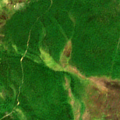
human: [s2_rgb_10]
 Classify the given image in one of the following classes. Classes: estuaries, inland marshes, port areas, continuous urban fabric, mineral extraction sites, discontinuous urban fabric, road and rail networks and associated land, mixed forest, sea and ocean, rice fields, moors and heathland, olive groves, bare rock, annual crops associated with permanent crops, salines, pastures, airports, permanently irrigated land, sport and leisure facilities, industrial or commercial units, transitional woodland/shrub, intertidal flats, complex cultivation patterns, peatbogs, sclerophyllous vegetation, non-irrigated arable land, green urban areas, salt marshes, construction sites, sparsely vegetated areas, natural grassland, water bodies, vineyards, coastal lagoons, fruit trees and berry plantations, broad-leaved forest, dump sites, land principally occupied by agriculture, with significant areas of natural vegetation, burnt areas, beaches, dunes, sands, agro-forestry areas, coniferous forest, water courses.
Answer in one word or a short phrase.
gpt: coniferous forest, transitional woodland/shrub, peatbogs